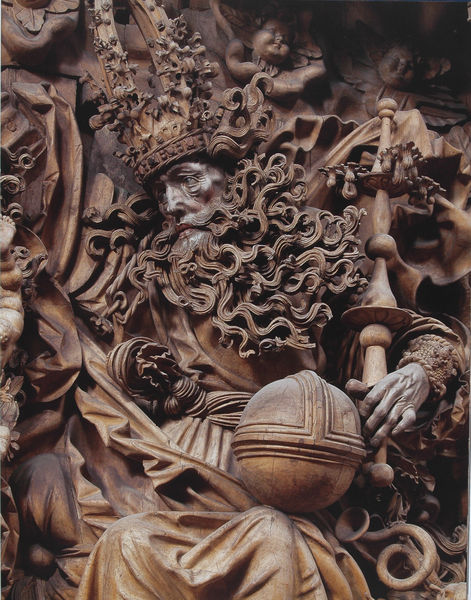
Titel: Hochaltar, Mittelschrein (Detail)
Künstler: Meister H. L.
Standort: Breisach
Institution: Münster St. Stephanus
Schlagwörter: flügel, hand, mann, umhang, braun, finger, holz, mund, nase, blick, gürtel, alt, bart, augen, falten, kleidung, stein, vollbart, kirche, figur, gewand, krone, lippen, locken, engel, putte, relief, wangen, stab, wild, kaiser, könig, detail, bronze, faltenwurf, plastik, knie, kugel, helm, herrscher, altar, schnitzerei, halbprofil, heiliger, karl, putten, ornamentik, gothik, david, globus, putti, geschnitzt, schnitzen, insignien, zepter, szepter, weltkugel, reichsapfel, kunstvoll, riemenschneider, holzschnitzerei, wangeknochen, dekot, #mantel, aofel, handf, reuchsapfel